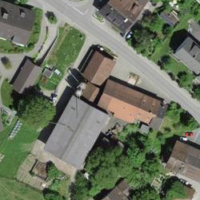
EUNIS habitat code: 55
Species observed at this site:
Myrrhis odorata